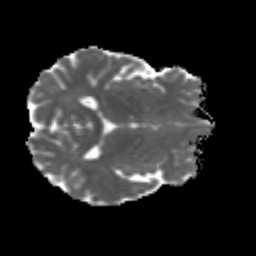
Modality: MD
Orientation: axial
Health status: ill
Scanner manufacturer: siemens
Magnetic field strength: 3 T
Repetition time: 6.7 s
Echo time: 0.1 s